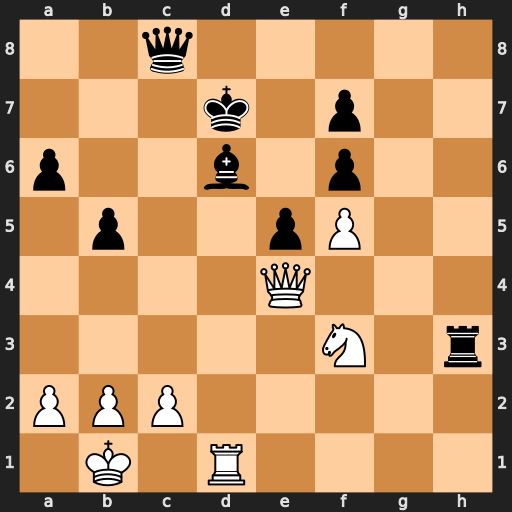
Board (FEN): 2q5/3k1p2/p2b1p2/1p2pP2/4Q3/5N1r/PPP5/1K1R4
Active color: w
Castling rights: -
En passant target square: -
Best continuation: Qd3 Qc5 Nxe5+ Qxe5 Qxh3